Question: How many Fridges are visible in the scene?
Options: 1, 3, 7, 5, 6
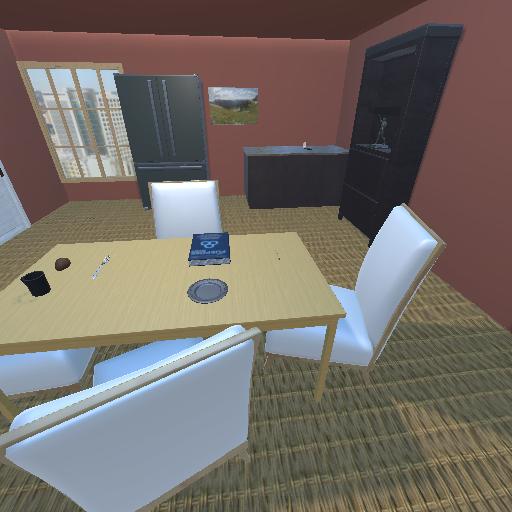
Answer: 1